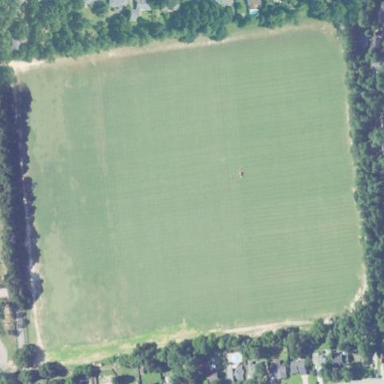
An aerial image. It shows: Polo pitch used for leisure sports.